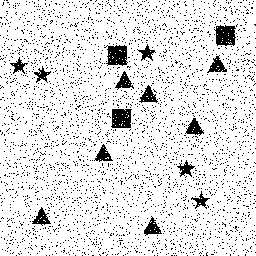
Squares: 3
Triangles: 7
Stars: 5
Total shapes: 15